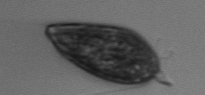
Label: Prorocentrum_micans